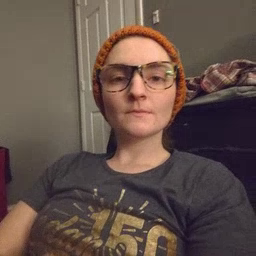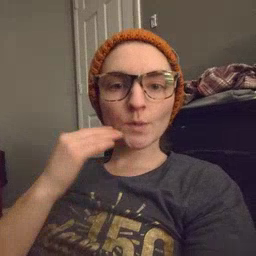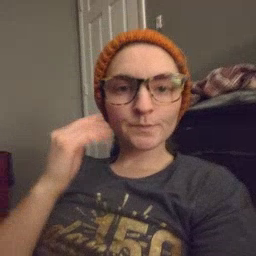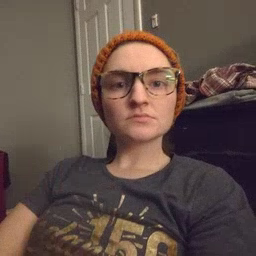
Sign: home